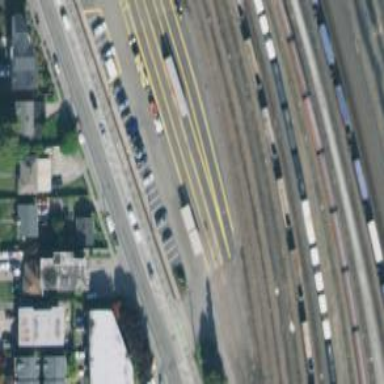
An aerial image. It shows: Railway yard used for servicing trains.